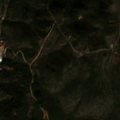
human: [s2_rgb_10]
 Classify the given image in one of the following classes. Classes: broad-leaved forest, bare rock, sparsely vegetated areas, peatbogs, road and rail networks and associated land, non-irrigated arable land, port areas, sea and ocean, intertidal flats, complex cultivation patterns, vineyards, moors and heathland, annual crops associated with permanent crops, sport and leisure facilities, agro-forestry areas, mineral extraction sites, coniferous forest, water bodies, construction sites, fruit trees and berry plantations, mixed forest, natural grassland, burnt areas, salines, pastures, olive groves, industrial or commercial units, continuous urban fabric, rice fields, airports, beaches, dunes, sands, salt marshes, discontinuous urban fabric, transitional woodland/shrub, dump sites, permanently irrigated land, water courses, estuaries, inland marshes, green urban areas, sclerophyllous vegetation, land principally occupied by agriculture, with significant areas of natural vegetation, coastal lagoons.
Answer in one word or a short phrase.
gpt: olive groves, broad-leaved forest, sclerophyllous vegetation, transitional woodland/shrub